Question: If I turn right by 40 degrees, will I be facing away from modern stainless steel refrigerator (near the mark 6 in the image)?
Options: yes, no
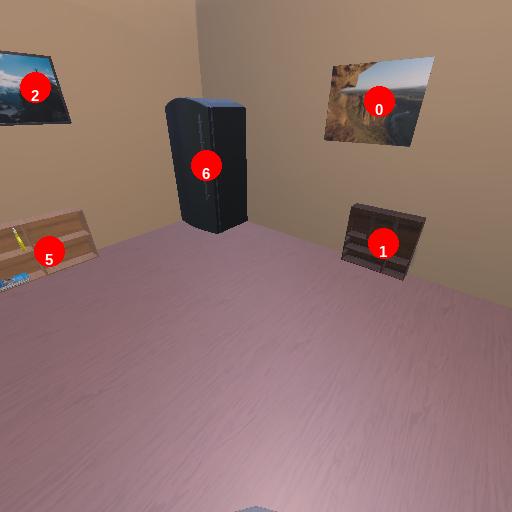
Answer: yes